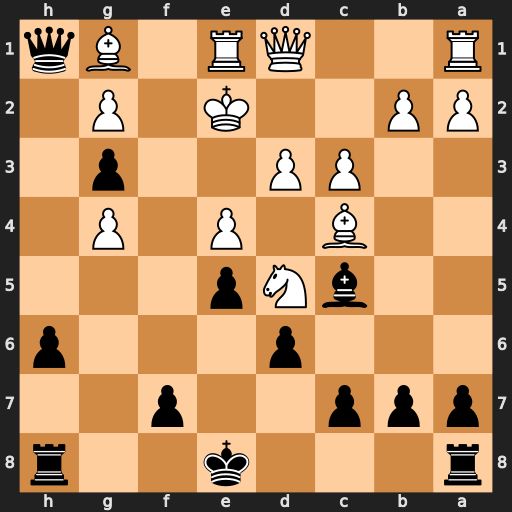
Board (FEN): r3k2r/ppp2p2/3p3p/2bNp3/2B1P1P1/2PP2p1/PP2K1P1/R2QR1Bq
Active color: b
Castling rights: kq
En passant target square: -
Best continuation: Qxg2+ Bf2 Qxf2#